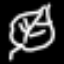
Label: leaf